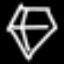
Label: diamond